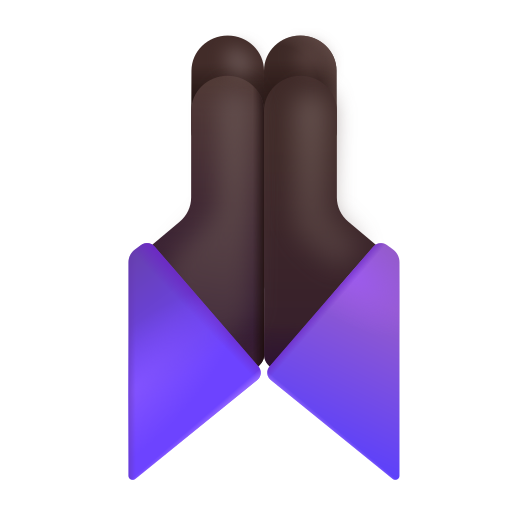
folded hands color dark